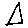
Label: triangle